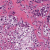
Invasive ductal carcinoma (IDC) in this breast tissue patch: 0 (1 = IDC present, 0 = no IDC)